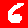
Digit: 6